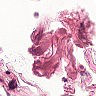
Metastatic tissue present: no